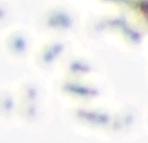
Label: Phaeocystis